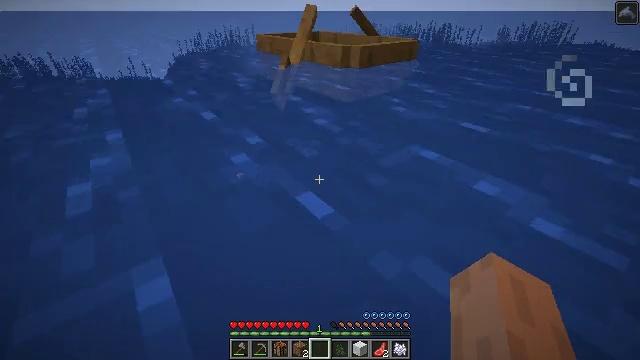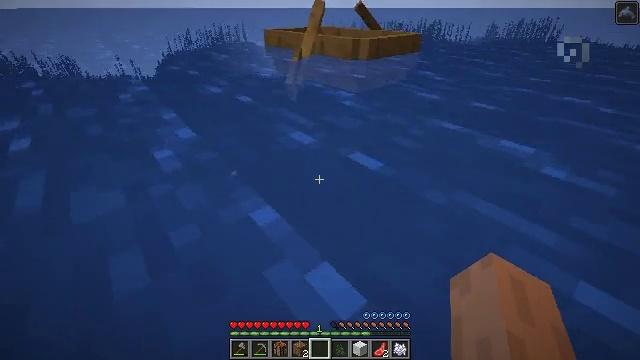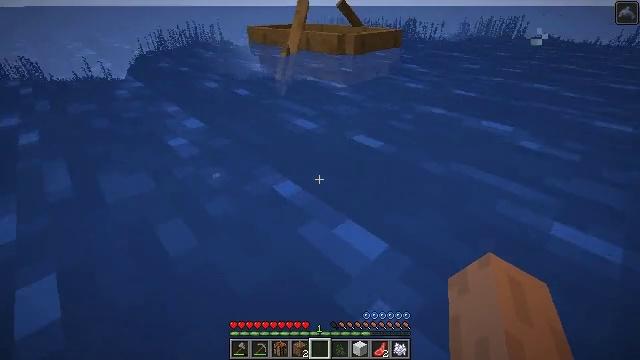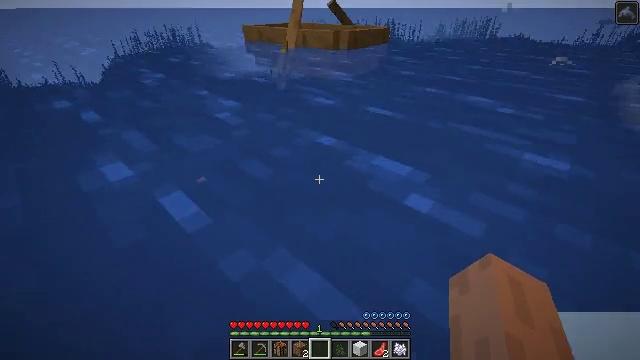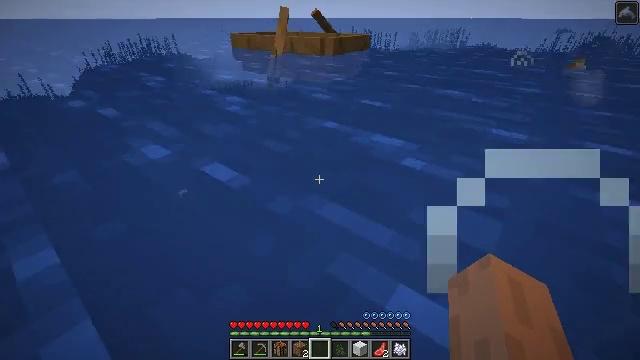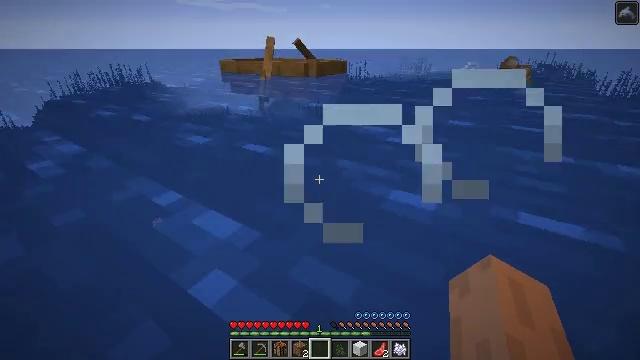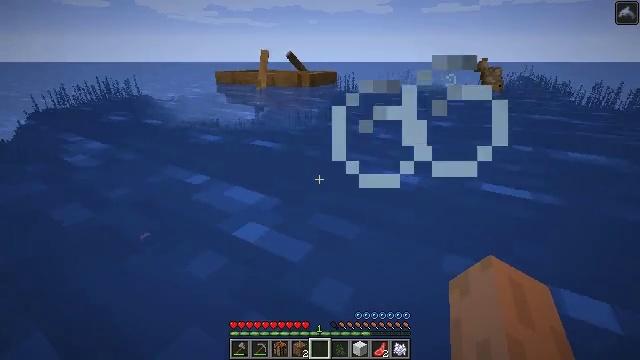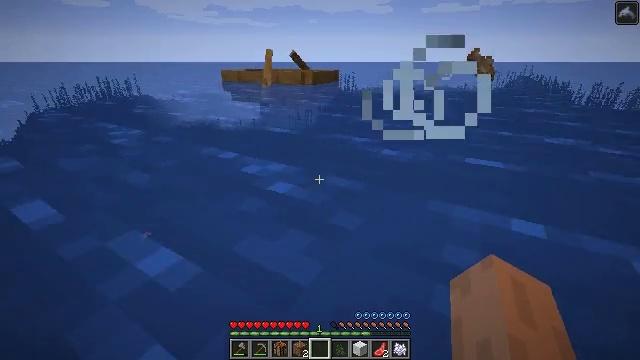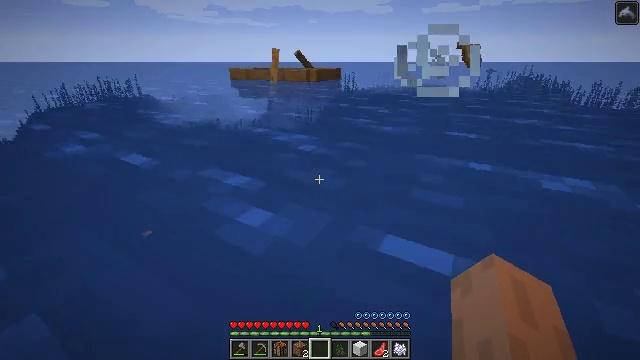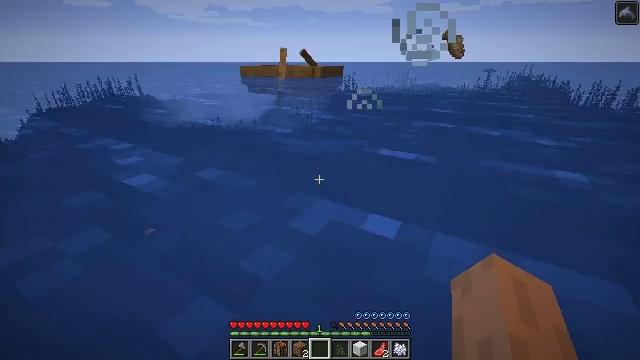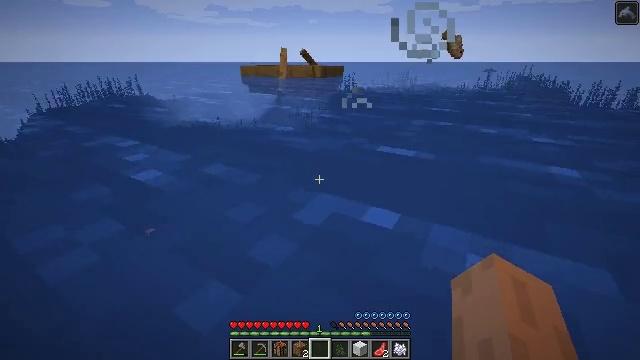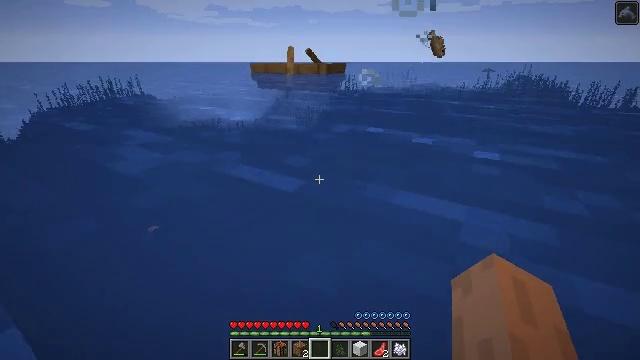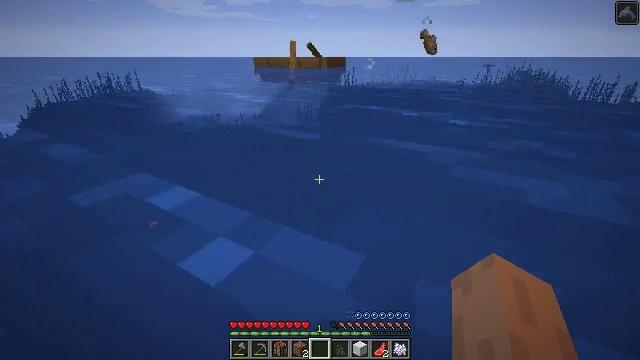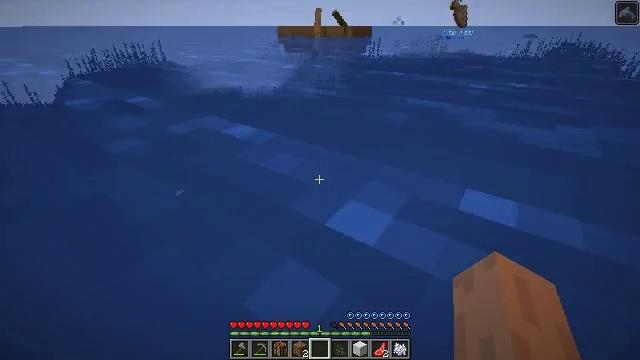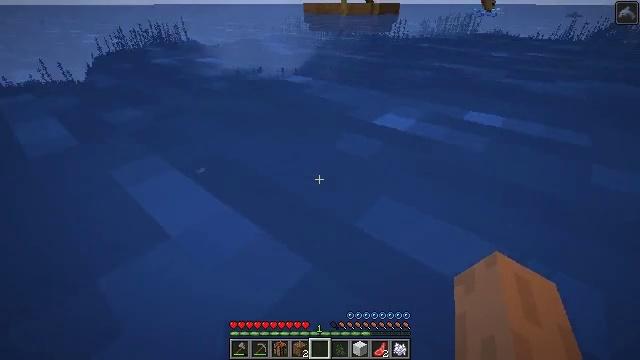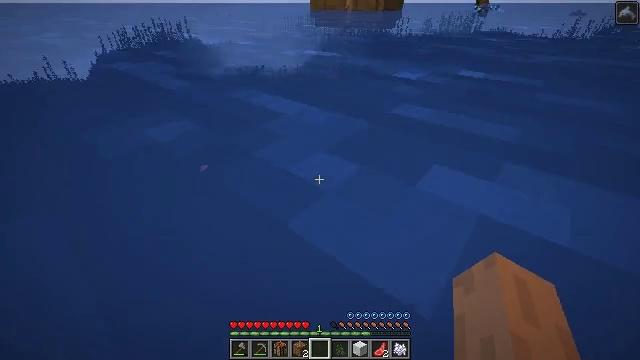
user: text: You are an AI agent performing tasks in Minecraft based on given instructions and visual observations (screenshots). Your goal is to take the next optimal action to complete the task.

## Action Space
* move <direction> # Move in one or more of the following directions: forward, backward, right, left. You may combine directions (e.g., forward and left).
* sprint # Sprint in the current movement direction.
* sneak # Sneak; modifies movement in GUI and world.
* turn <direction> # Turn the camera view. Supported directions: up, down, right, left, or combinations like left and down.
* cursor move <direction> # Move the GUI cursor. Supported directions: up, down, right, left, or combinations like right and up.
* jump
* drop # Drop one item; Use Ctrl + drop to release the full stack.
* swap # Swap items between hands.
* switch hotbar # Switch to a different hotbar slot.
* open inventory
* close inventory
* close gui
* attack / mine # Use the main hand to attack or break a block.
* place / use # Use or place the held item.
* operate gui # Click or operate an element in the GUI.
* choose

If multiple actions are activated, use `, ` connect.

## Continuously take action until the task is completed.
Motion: motion action
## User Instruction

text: Drop a cod.
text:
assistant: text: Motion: move back, turn right
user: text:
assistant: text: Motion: move back, turn right
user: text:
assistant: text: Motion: move back, turn right
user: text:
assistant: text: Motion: move back, turn right and up
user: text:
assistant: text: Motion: move back, turn right and up
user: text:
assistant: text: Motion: move back, turn right and up
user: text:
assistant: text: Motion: move back
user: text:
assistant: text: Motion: move back
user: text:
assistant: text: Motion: move back
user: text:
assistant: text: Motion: move back
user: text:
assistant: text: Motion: no_op
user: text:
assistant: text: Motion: no_op
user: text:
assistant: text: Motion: turn left and down
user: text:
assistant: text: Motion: turn left and down
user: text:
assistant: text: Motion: no_op
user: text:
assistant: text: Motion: no_op
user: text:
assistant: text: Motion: no_op
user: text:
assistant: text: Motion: no_op
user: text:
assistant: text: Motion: turn left and up
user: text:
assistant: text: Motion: turn left and up
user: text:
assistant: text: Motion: turn left
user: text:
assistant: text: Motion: move right
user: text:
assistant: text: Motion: move right
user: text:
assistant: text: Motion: move right
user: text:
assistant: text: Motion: turn right and up
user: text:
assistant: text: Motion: turn right and up
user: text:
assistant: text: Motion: turn right
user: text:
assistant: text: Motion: no_op
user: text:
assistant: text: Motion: turn right and up
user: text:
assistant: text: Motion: turn right and up